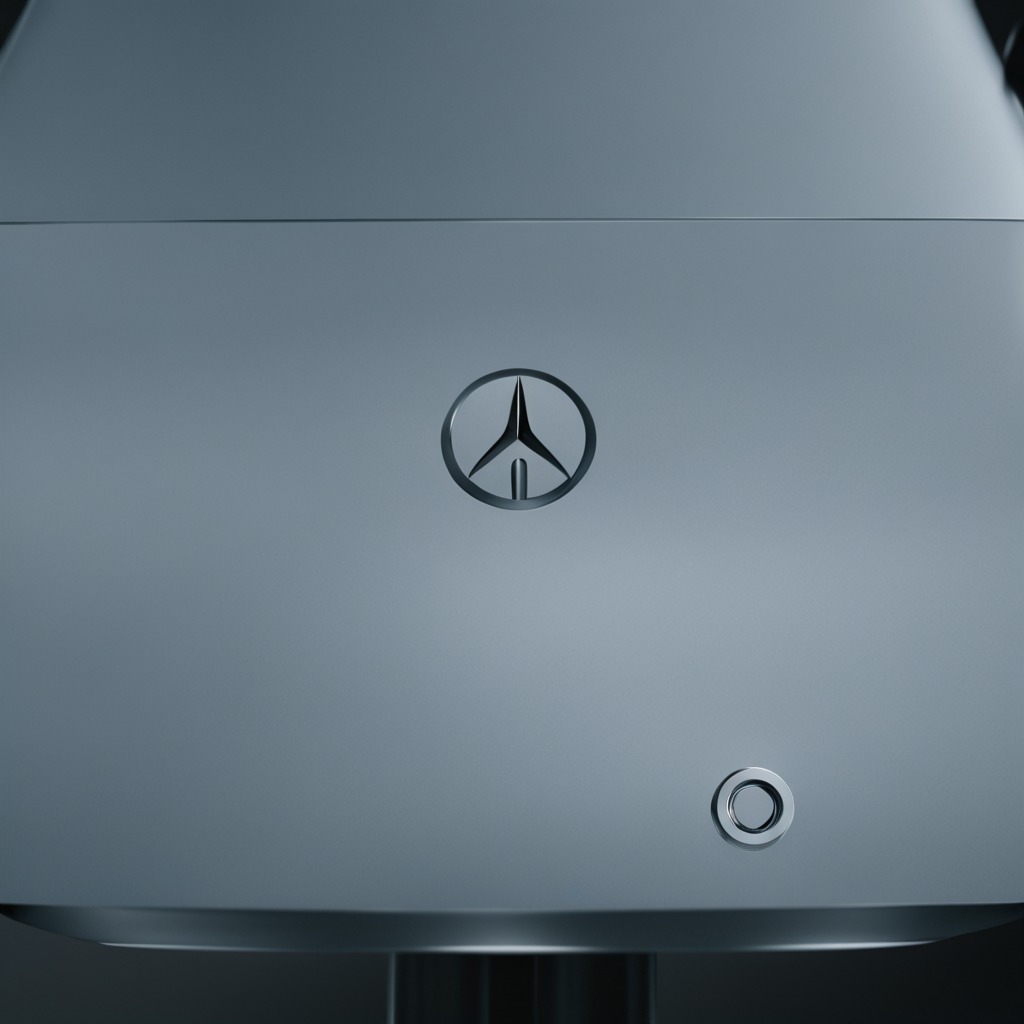
A metal nut is lying on the toolbox surface in an airplane hangar workshop 8K.